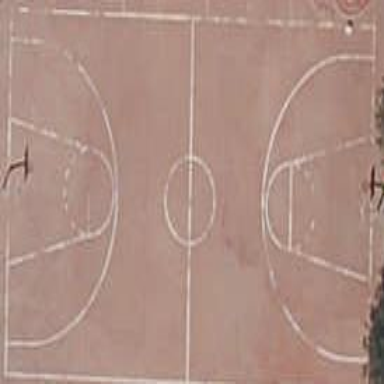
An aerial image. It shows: Concrete basketball court located on leisure land pitch.